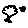
Label: tree